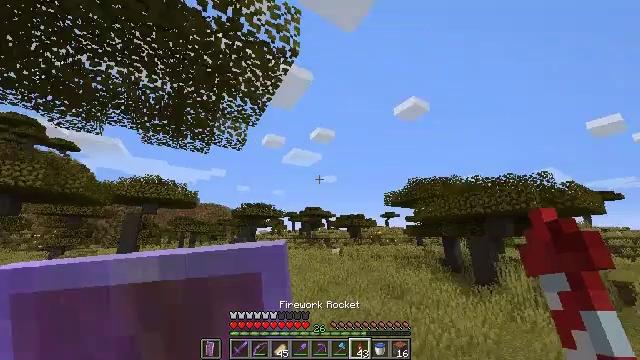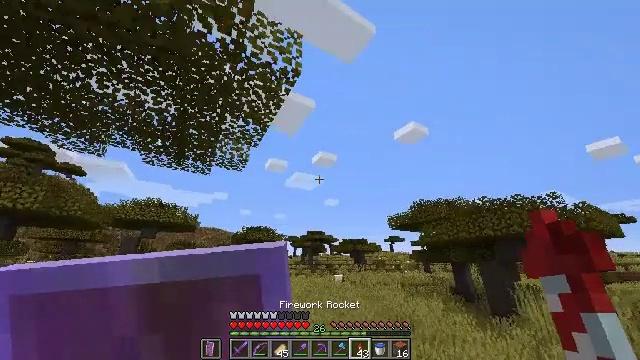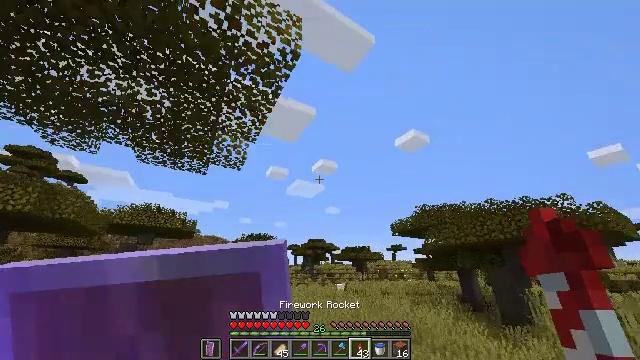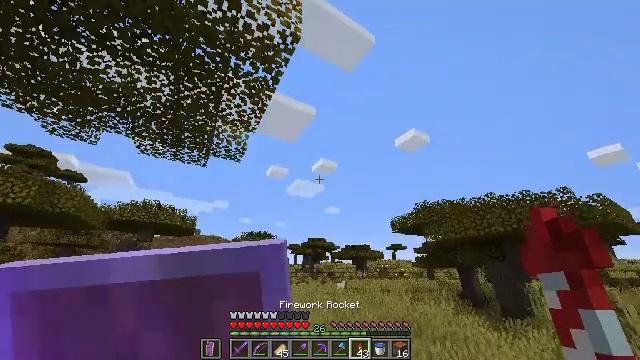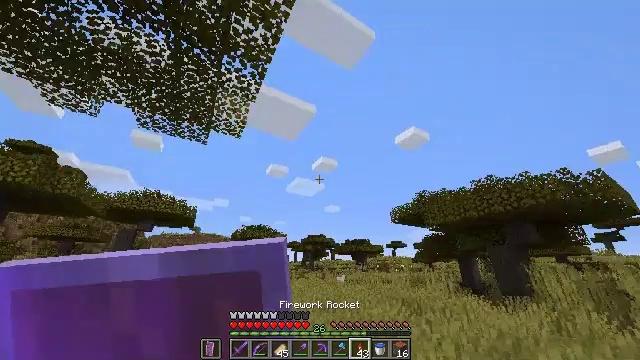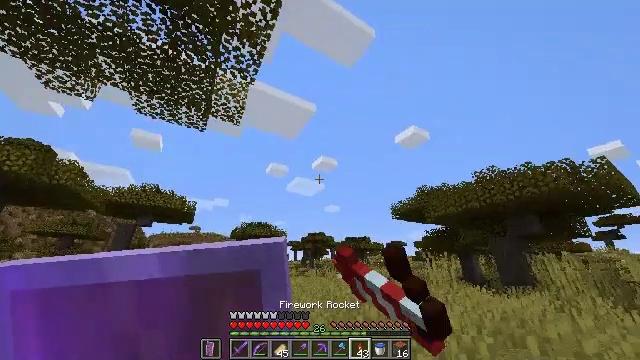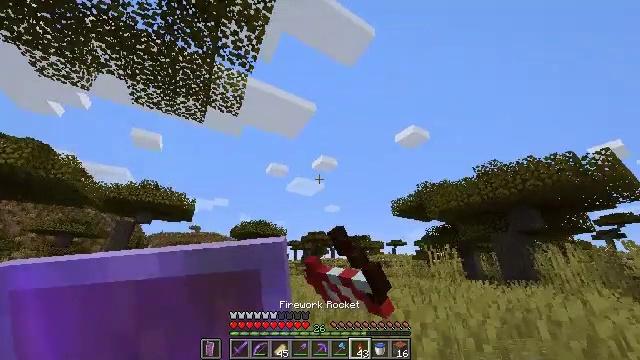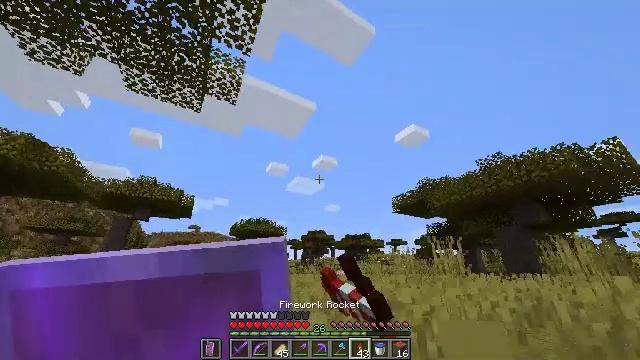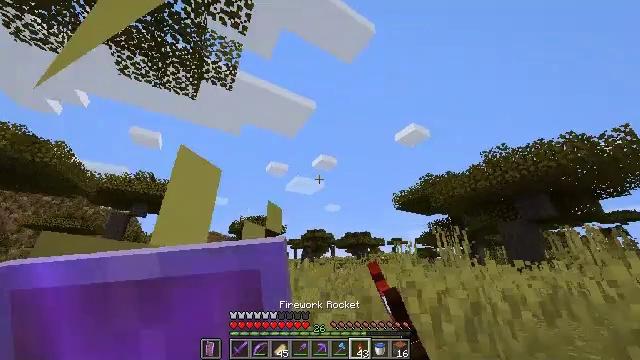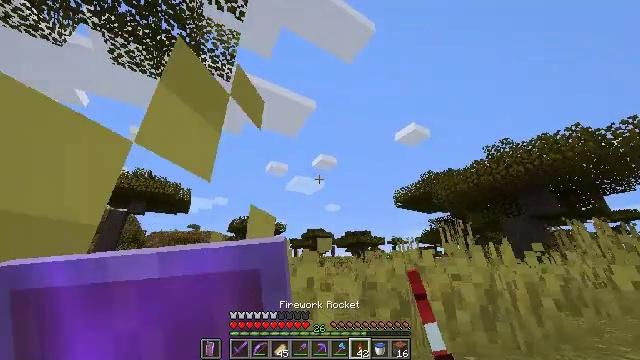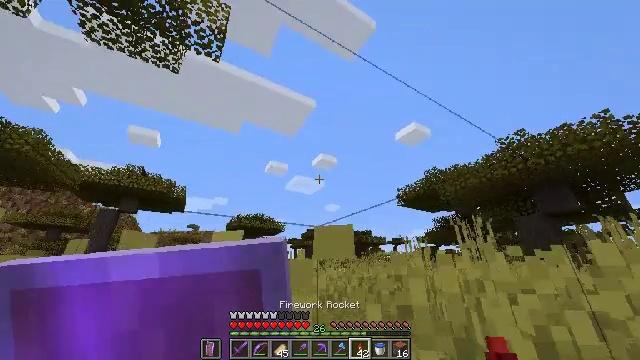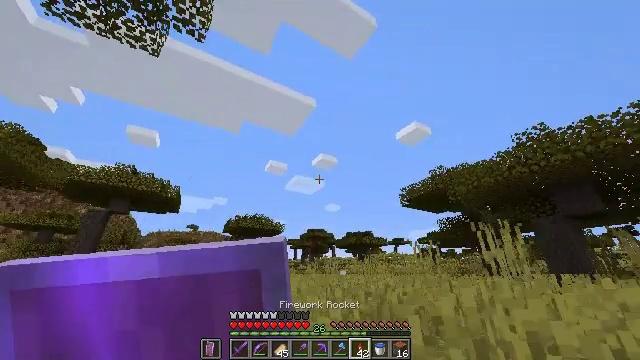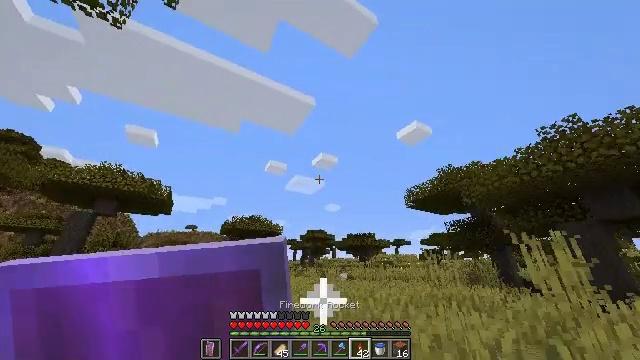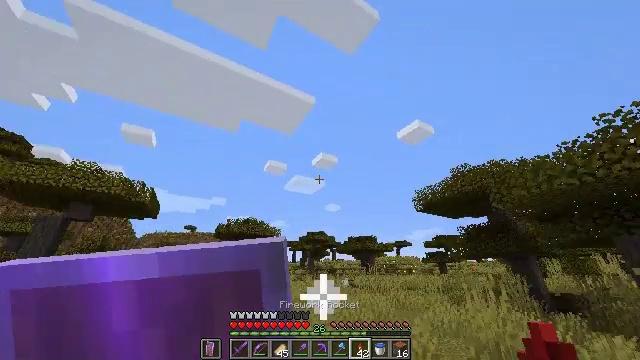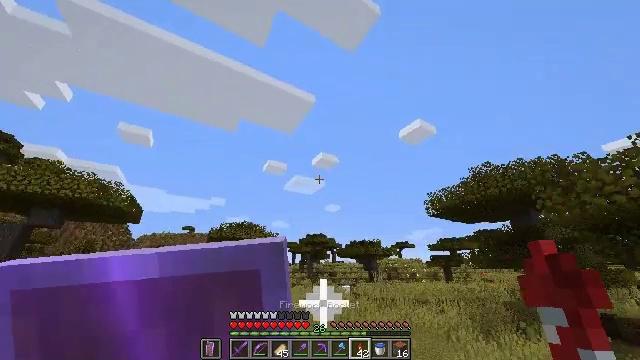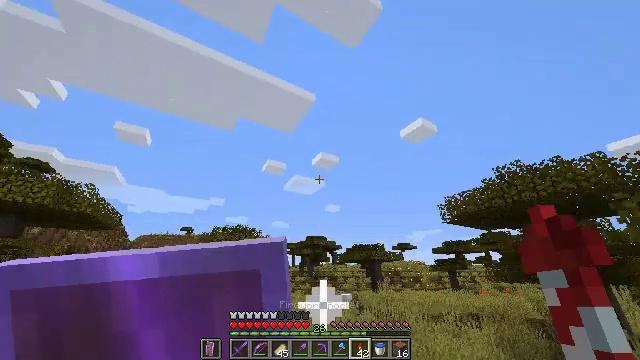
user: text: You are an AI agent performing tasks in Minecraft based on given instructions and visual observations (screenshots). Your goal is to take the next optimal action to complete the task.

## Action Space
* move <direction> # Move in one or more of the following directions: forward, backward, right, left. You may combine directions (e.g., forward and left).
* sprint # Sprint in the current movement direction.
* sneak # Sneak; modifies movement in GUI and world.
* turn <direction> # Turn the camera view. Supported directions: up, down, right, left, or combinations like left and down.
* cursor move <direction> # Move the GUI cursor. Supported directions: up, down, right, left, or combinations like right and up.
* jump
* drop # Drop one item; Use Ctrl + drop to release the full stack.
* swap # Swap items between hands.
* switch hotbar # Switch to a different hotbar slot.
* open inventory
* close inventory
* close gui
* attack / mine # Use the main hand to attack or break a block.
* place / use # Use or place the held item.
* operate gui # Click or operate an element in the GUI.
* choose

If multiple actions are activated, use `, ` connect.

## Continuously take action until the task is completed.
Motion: motion action
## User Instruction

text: drop acacia leaves
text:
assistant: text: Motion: move forward, sprint, turn up
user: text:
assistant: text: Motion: move forward, sprint, turn up, jump
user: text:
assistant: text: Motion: move forward, sprint, jump
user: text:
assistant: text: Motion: move forward, sprint, use / place, jump
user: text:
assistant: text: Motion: move forward, sprint, use / place, jump
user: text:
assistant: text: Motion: move forward, sprint, use / place, jump
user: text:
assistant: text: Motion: move forward, sprint, use / place, jump
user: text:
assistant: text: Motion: move forward, sprint, jump
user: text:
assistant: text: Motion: move forward, sprint, jump
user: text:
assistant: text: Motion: move forward, sprint, jump
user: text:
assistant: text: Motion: move forward, sprint, jump
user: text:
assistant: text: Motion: move forward, sprint, jump
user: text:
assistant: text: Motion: move forward, sprint, jump
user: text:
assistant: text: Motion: move forward, sprint, jump
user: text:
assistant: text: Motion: move forward, sprint, jump
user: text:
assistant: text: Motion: move forward, sprint, jump
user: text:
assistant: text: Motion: move forward, sprint, jump
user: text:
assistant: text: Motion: move forward, sprint, jump
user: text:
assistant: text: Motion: move forward, sprint, jump
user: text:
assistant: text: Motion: move forward, sprint, jump
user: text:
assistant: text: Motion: move forward, sprint, jump
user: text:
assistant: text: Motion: move forward, sprint
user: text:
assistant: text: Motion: move forward, sprint
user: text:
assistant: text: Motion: move forward, sprint
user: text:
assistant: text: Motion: move forward, sprint
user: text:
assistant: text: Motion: move forward, sprint
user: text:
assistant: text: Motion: move forward, sprint
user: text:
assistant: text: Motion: move forward, sprint
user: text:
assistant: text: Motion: move forward, sprint
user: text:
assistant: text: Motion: move forward, sprint